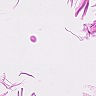
Metastatic tissue present: no